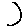
Label: moon